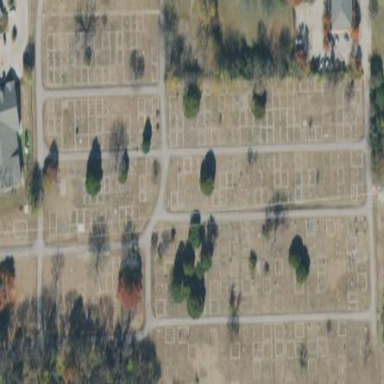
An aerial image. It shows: Cemetery.